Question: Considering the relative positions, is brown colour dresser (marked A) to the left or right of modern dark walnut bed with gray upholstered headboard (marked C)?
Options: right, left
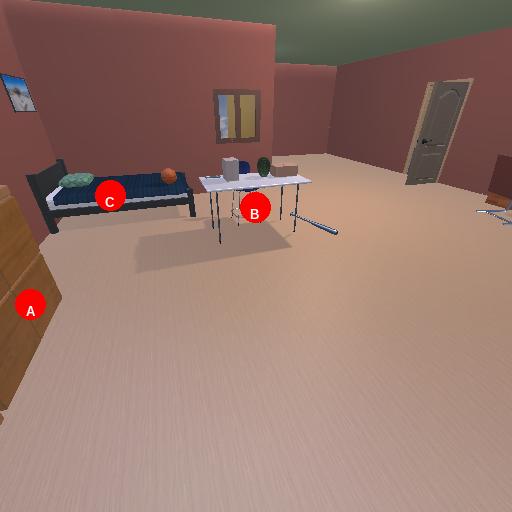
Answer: right